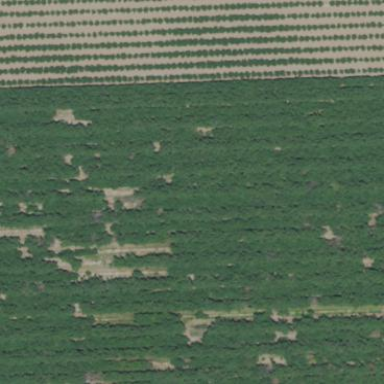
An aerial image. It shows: Almond orchard with rows of almond trees.